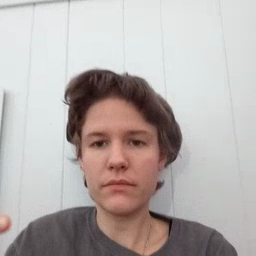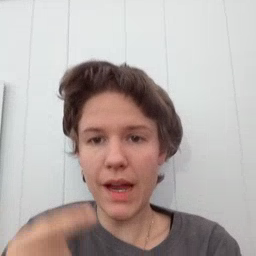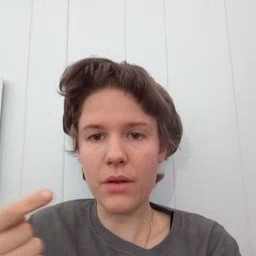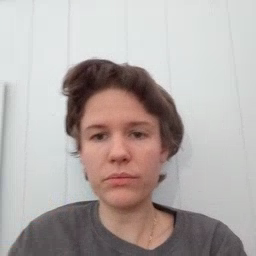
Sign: owie